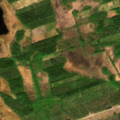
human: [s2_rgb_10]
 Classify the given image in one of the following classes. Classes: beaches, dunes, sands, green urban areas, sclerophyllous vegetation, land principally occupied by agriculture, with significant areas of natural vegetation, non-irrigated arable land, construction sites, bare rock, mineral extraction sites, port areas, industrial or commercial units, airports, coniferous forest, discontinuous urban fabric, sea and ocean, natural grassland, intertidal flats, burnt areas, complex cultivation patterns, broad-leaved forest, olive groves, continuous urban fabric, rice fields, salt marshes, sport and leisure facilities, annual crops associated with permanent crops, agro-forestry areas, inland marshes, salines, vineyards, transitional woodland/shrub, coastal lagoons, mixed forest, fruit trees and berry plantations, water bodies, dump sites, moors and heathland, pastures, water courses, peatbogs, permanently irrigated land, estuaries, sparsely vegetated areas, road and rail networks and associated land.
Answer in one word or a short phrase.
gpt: mixed forest, transitional woodland/shrub, peatbogs